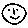
Label: smiley face